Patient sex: F
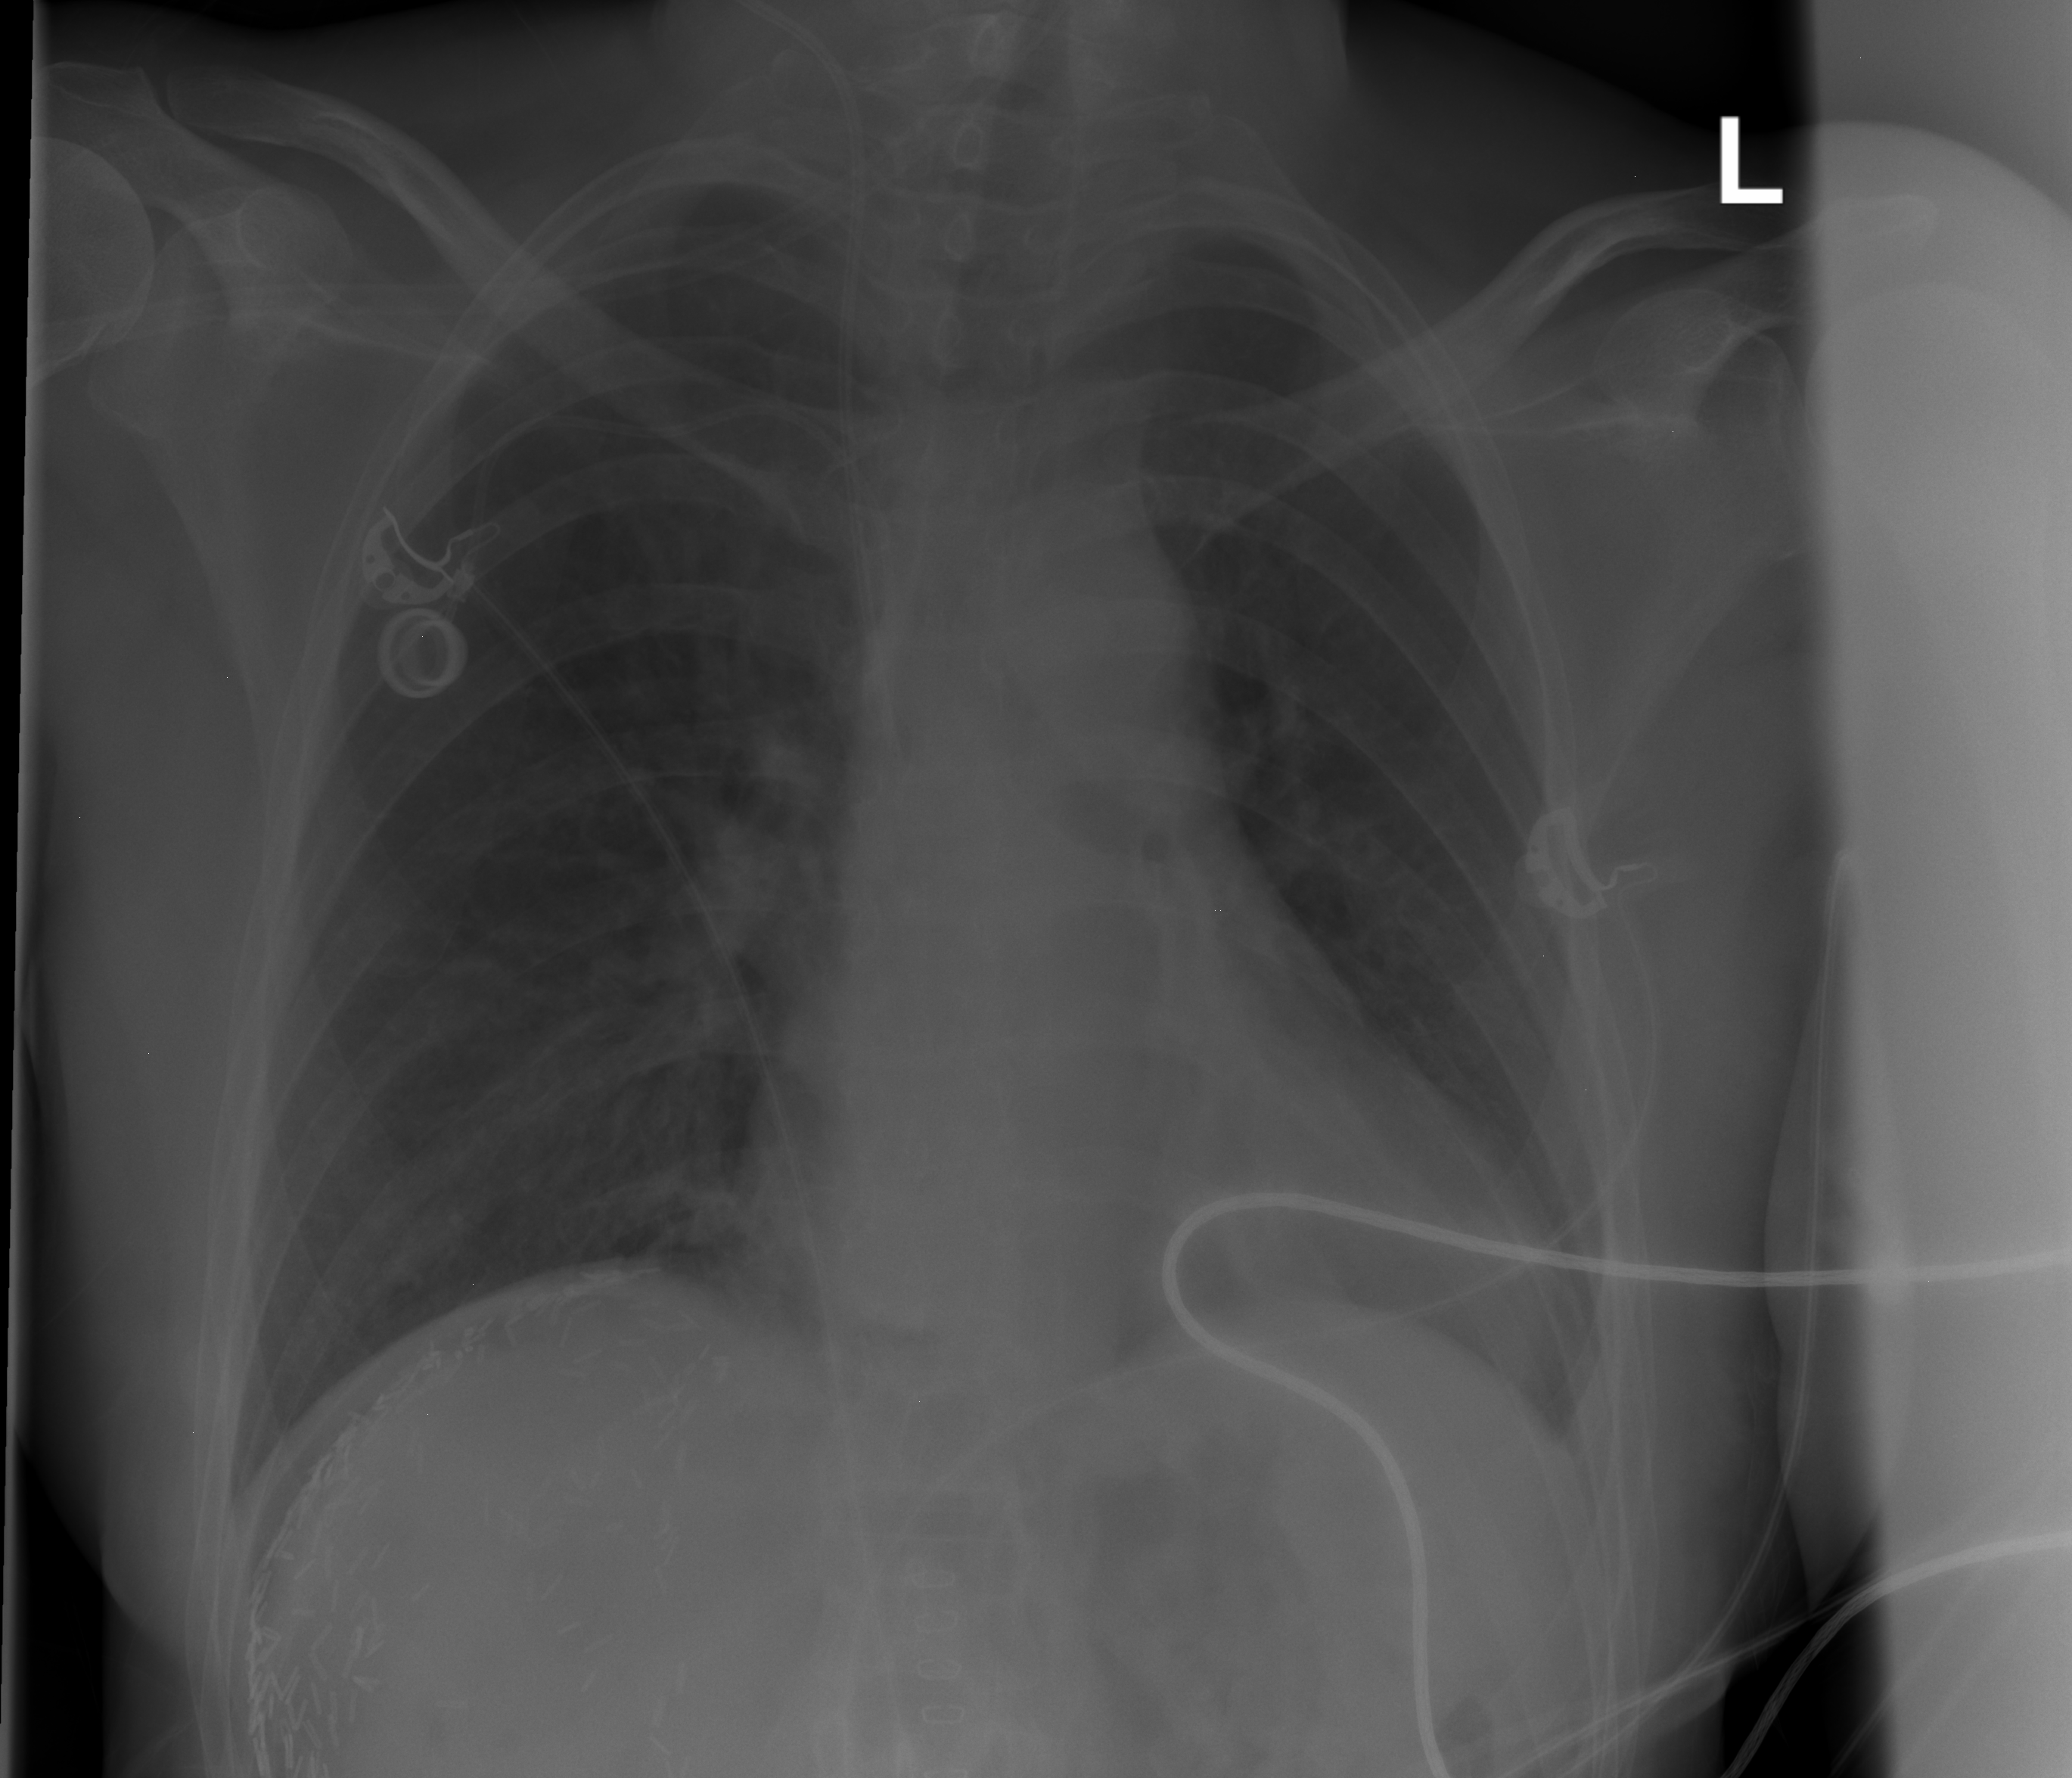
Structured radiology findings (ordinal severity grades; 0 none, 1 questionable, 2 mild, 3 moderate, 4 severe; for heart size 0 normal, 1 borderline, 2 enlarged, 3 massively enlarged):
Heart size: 0
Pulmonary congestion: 0
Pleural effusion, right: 0
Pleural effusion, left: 0
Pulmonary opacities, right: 0
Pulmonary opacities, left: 0
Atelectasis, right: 1
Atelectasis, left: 1